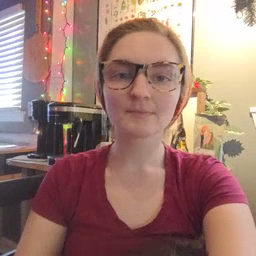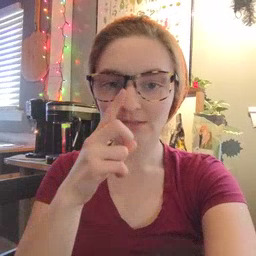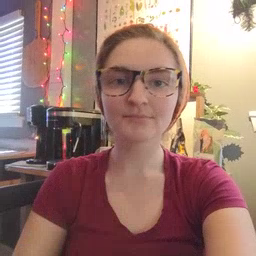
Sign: mouse